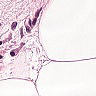
Metastatic tissue present: no